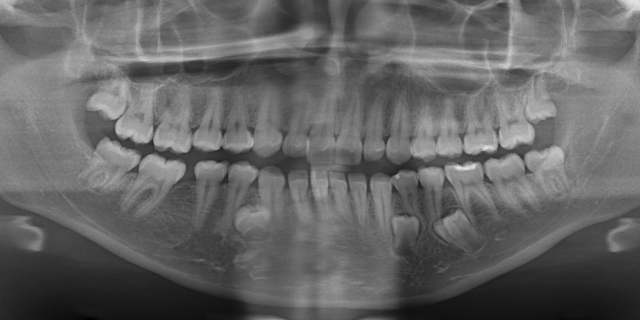
adult